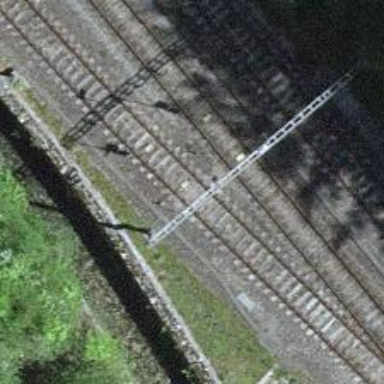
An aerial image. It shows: Rail siding with electrified contact lines.